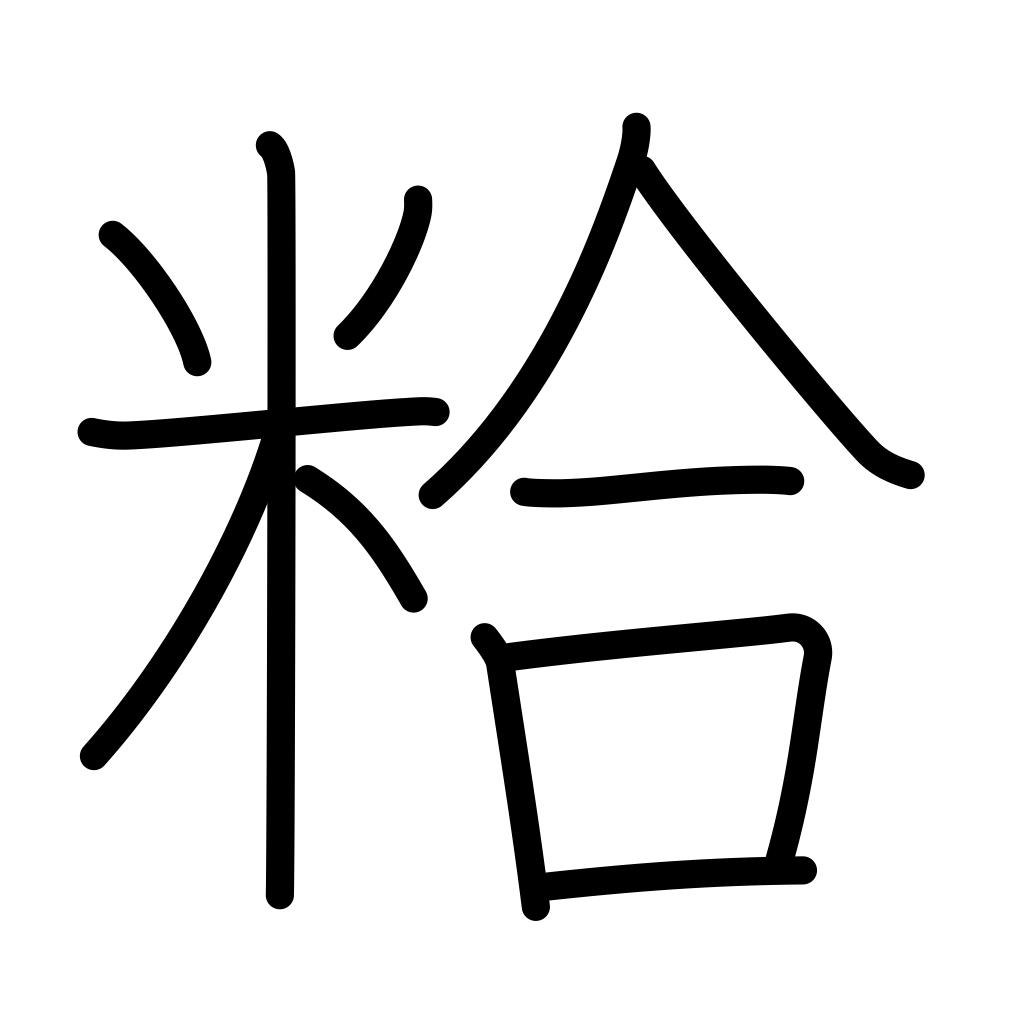
Meaning: chaff, rice hulls